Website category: sports
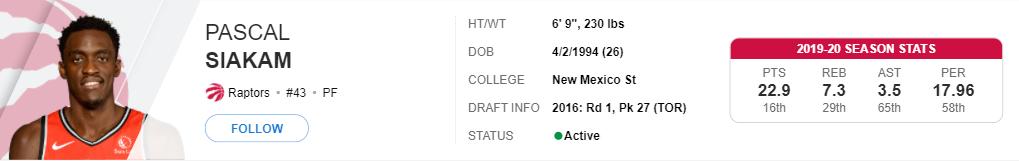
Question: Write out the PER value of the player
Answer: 17.96

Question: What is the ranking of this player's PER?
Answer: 58th

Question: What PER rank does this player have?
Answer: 58th

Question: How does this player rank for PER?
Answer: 58th

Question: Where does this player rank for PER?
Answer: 58th

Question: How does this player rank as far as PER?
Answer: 58th

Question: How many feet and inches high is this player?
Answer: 6' 9"

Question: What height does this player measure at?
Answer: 6' 9"

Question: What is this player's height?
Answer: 6' 9"

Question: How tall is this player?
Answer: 6' 9"

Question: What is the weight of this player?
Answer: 230 lbs

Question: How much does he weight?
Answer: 230 lbs

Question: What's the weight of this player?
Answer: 230 lbs

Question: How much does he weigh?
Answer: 230 lbs

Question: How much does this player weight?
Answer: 230 lbs